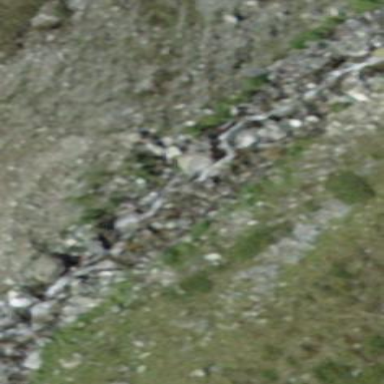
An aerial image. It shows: Natural scree.